Question: I just started learning HTML and CSS from one guy tutorials and I have a problem. I want that my navigation and heading would be at one line, but when I type display: inline; it doesn't do anything.
Here's the photo:

My HTML and CSS: <URL>
Any help?
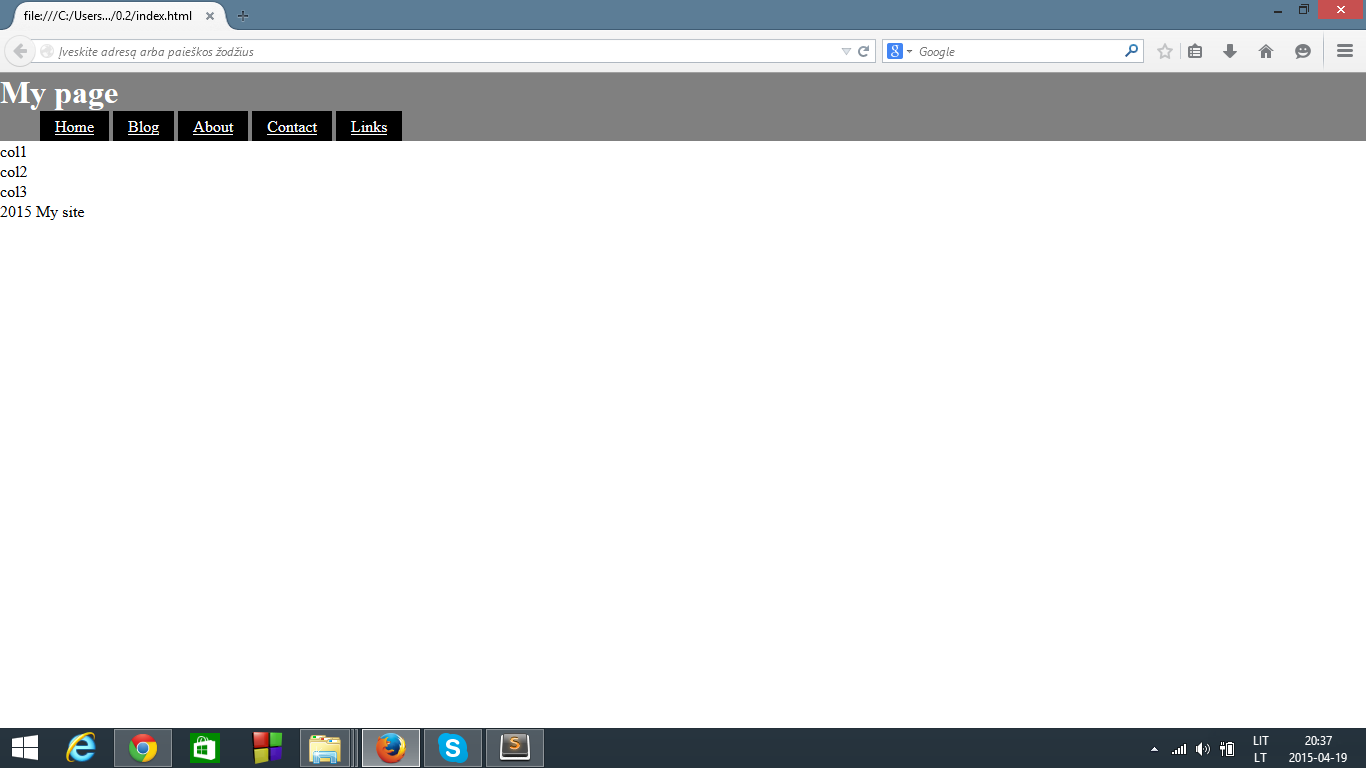
Answer: You are setting rules for 'nav ul' instead of 'nav', which is the sibling of 'h1' in your code, and is the one that needs to line up with it. Also, use 'inline-block' instead of 'inline'.
Working fiddle: <URL>